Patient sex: M
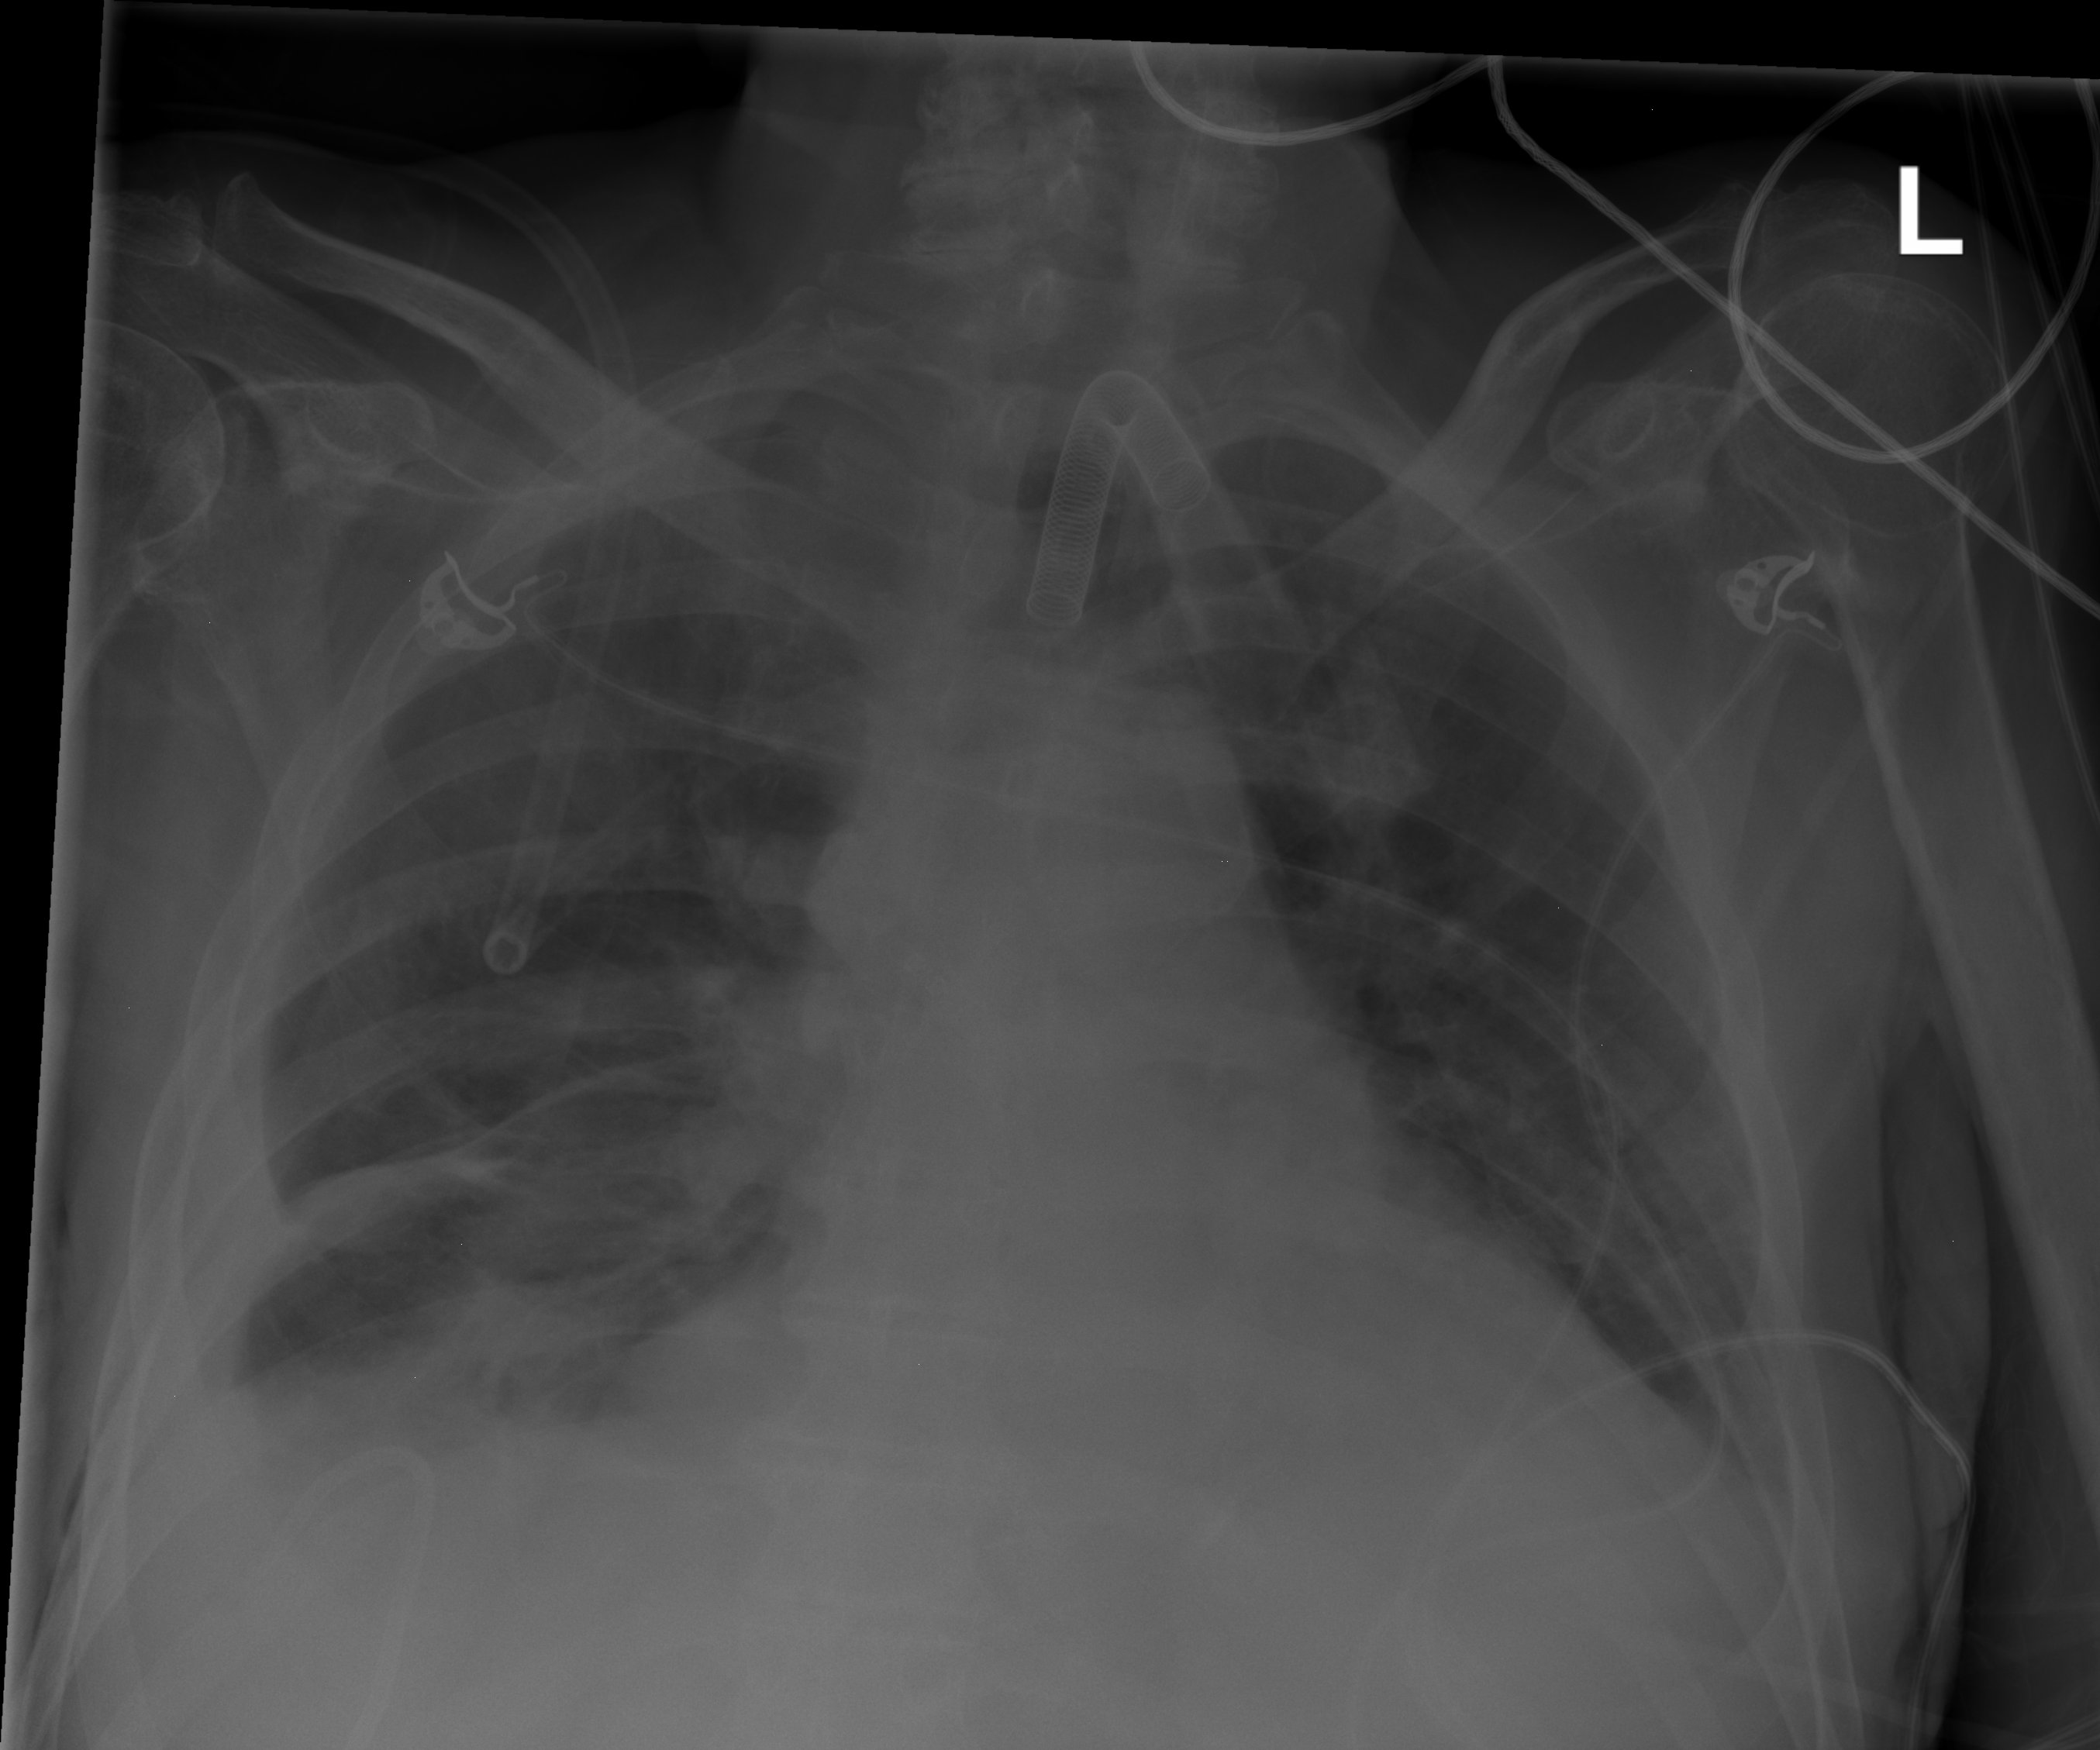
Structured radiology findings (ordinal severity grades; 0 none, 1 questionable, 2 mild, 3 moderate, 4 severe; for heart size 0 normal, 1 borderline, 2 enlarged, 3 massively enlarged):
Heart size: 2
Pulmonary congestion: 2
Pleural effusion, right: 2
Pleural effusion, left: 1
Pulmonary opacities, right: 0
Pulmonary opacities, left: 0
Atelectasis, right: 2
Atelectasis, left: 0